Field crop: maize
Growth stage: 1
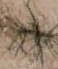
Species: salsola